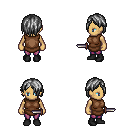
a pixel art fantasy rpg character, female body template, human, tanned skin, brown tunic, magenta pants, gray bangs hairstyle, black shoes, dagger, four views (front, back, left, right), 2x2 character sprite sheet, small pixel art, hard edges, no anti-aliasing